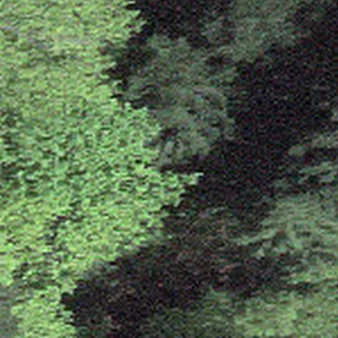
Label: other